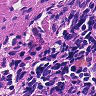
Metastatic tissue present: no